Interaction volume radius: 10 \u00c5
Interaction volume height: 10 \u00c5
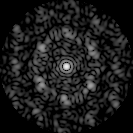
Disorder parameter: 0.6428